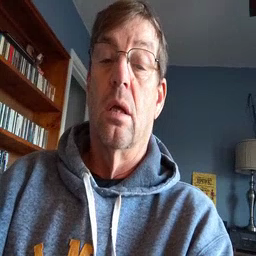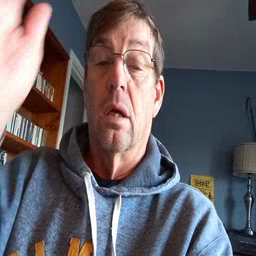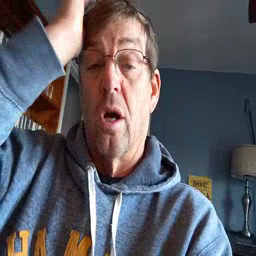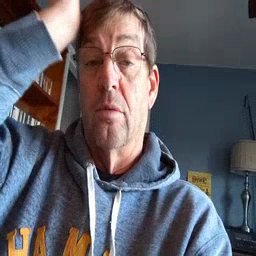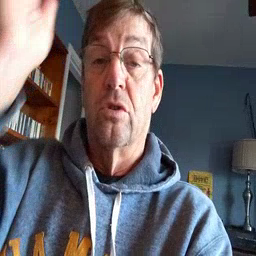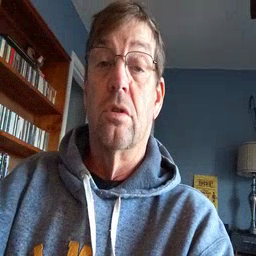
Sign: garbage